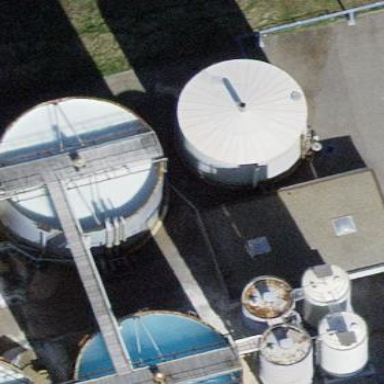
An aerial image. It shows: Storage tank designed to hold water.